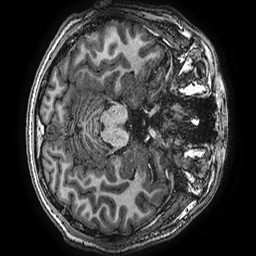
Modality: T1w
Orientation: axial
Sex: male
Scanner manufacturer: ge
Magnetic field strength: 3 T
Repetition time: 0.00766 s
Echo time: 0.003476 s